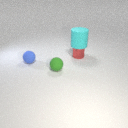
small blue rubber sphere to the left of small green rubber sphere